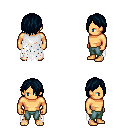
a pixel art fantasy rpg character, male body template, human, tanned skin, white tattered cape, teal pants, raven bangs hairstyle, four views (front, back, left, right), 2x2 character sprite sheet, small pixel art, hard edges, no anti-aliasing